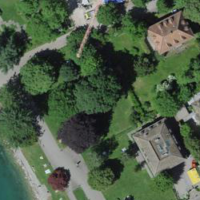
EUNIS habitat code: 53
Species observed at this site:
Corvus corone
Podiceps cristatus
Cygnus olor
Fulica atra
Fagus sylvatica
Anas platyrhynchos
Passer domesticus